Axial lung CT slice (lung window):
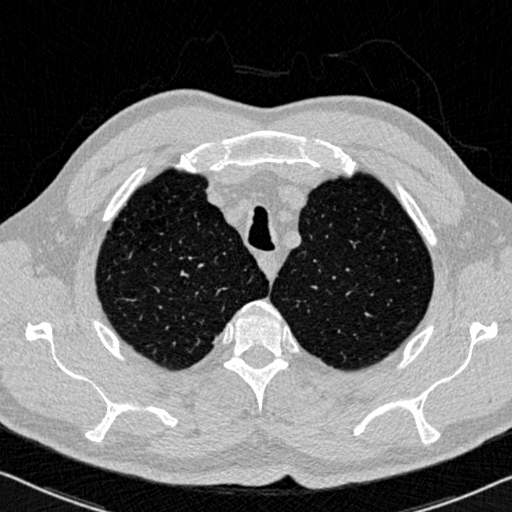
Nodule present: no